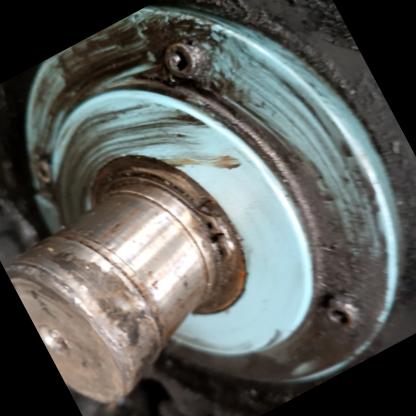
Klasa: inne